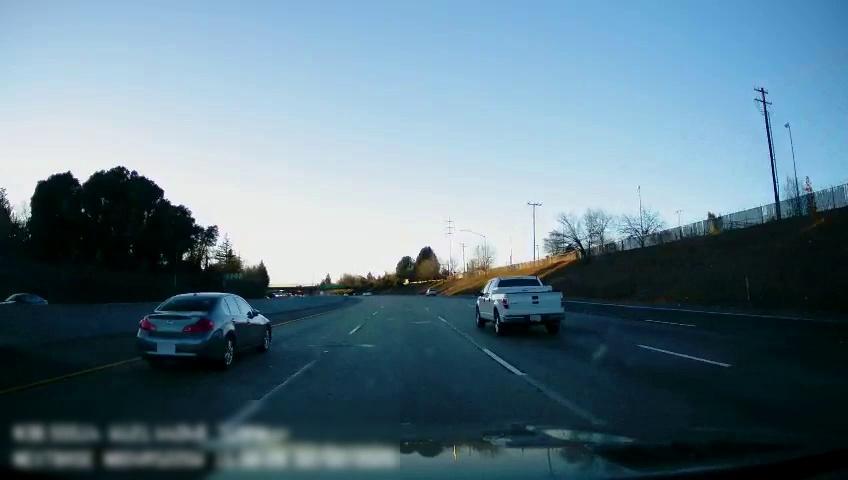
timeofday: Day
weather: Sunny
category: Drivable Space
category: Vehicles | Truck
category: Vehicles | Car
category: Vehicles | Car
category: Vehicles | SUV
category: Lanes | Alternate Lane
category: Lanes | Current Lane
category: Lanes | Current Lane
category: Lanes | Alternate Lane
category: Lanes | Alternate Lane
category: Lanes | Alternate Lane